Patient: sex M, age 52
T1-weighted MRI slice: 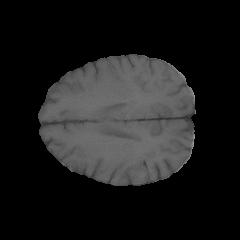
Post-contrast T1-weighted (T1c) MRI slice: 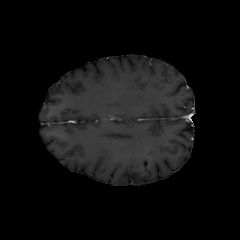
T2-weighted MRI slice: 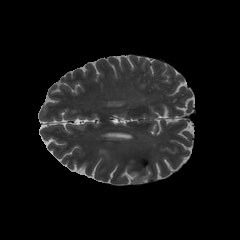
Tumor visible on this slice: yes
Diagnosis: Astrocytoma, IDH-mutant
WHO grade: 3